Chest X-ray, PA view. Patient: 51 years old, sex M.
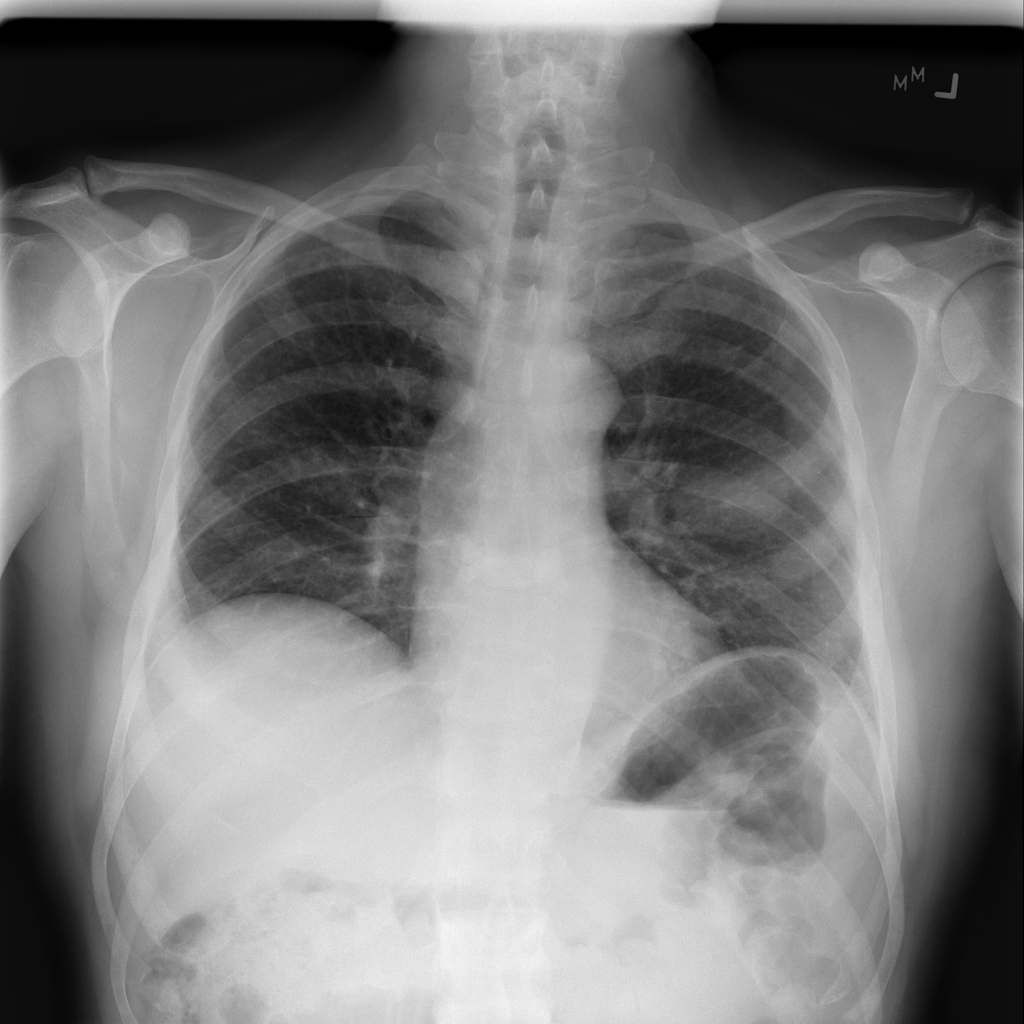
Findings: No Finding